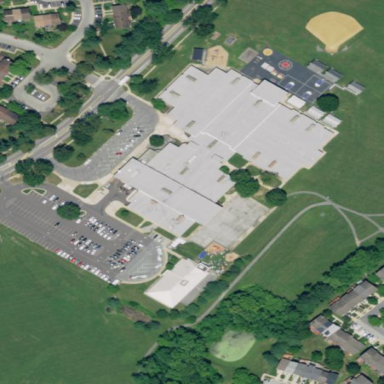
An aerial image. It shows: School.